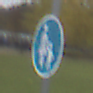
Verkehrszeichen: Gehweg
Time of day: Midday
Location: Outdoor (Suburban)
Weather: Overcast
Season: NotSpecified
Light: Natural